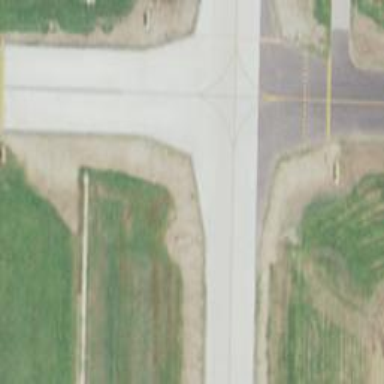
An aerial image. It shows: View of taxiway at the airport.